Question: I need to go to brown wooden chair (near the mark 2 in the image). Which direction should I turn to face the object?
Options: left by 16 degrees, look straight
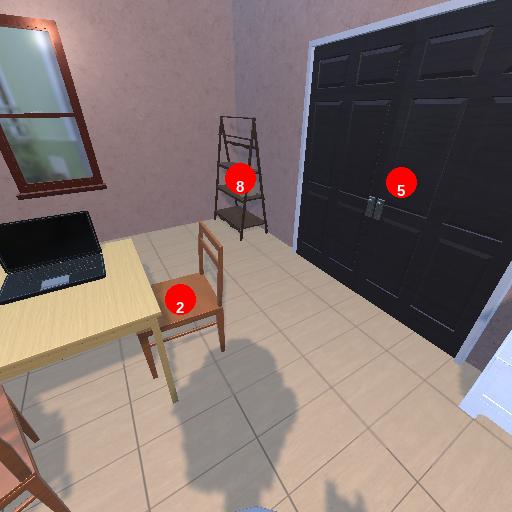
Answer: left by 16 degrees